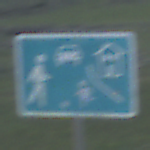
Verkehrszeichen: BeginnVerkehrsberuhigterBereich
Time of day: SunriseSunset
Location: Outdoor (Nature)
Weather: PartlyCloudy
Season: NotSpecified
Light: Natural